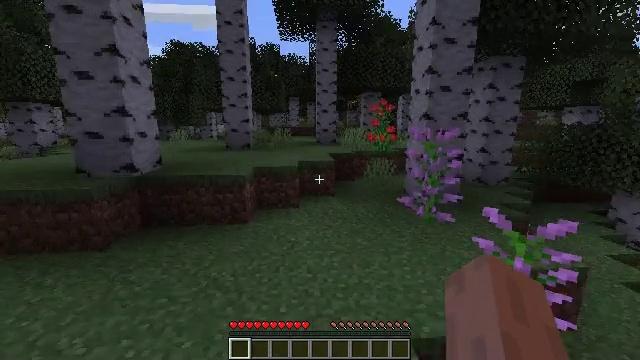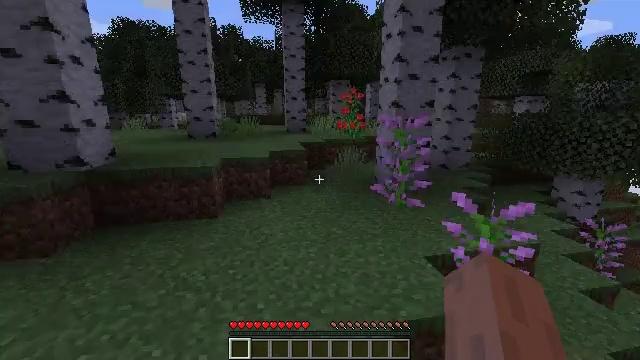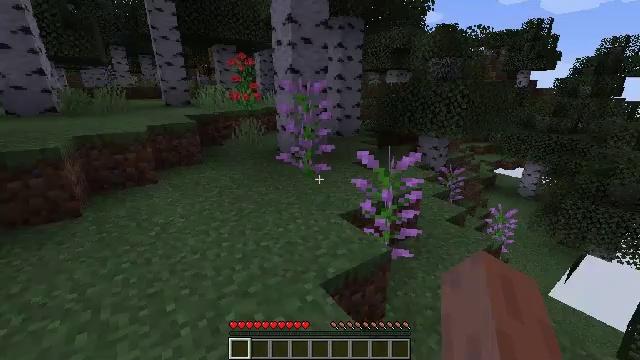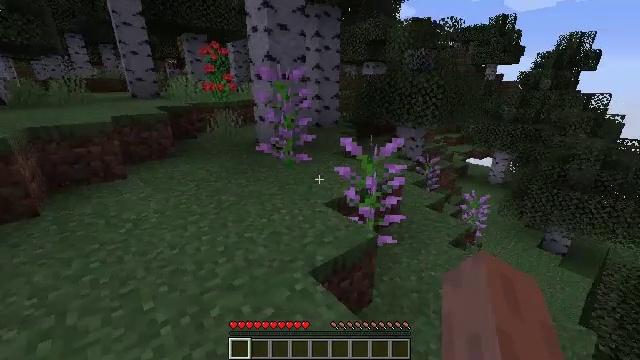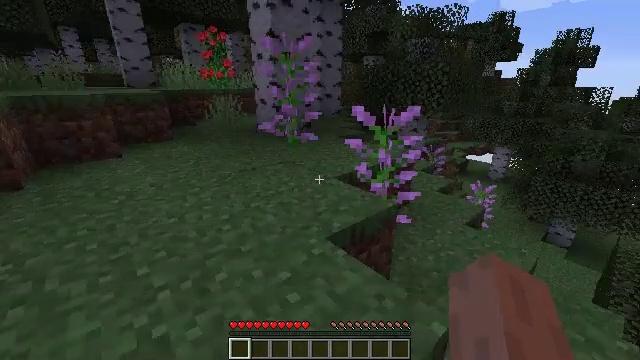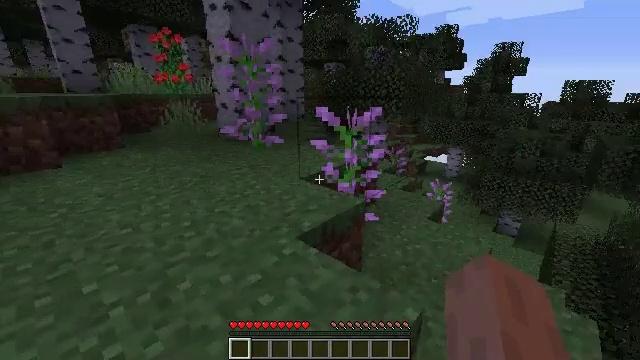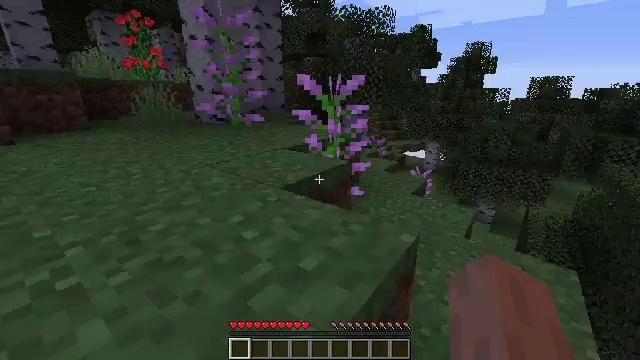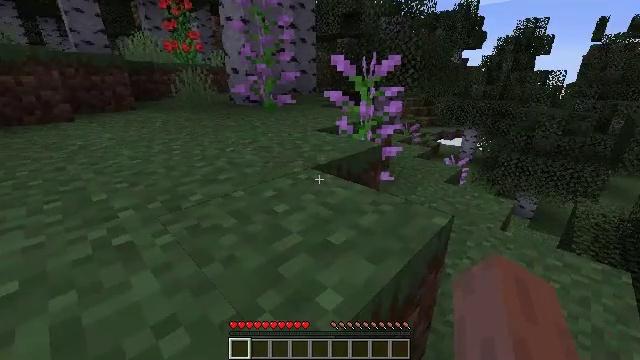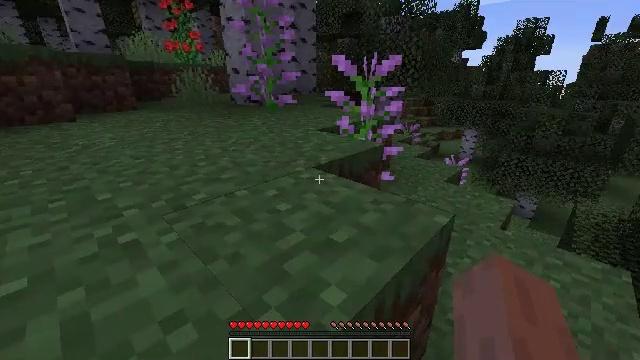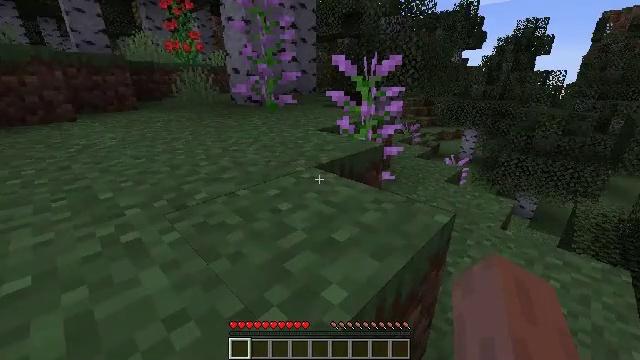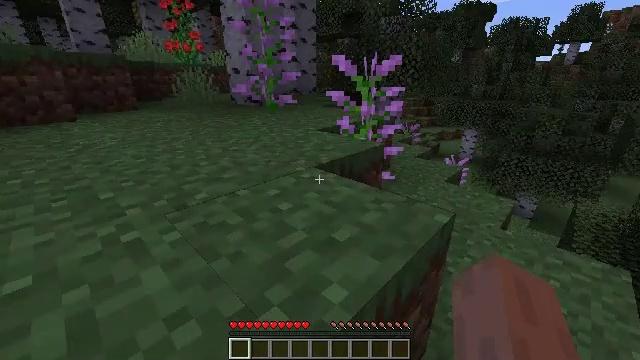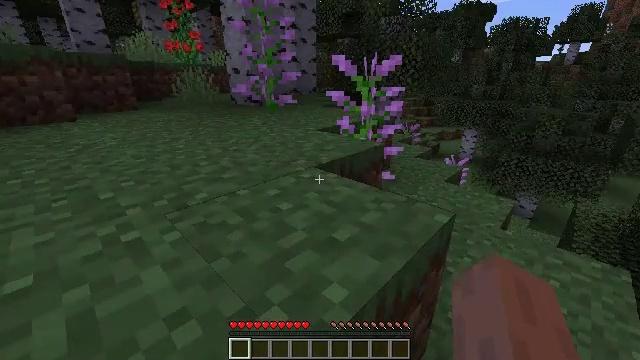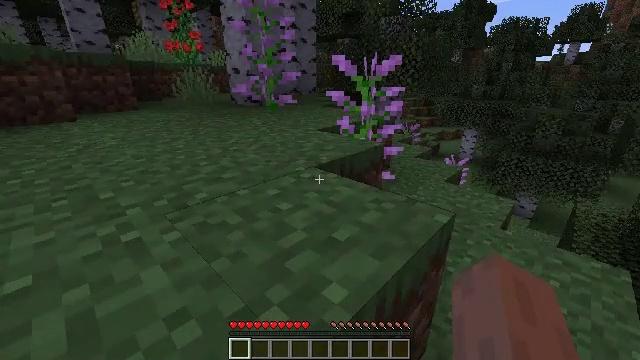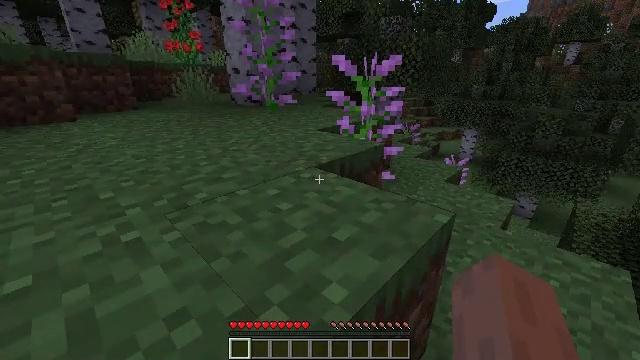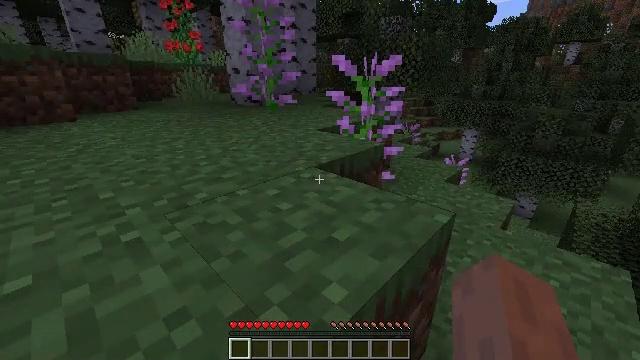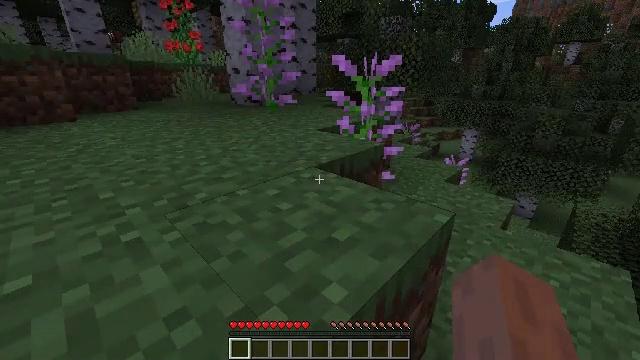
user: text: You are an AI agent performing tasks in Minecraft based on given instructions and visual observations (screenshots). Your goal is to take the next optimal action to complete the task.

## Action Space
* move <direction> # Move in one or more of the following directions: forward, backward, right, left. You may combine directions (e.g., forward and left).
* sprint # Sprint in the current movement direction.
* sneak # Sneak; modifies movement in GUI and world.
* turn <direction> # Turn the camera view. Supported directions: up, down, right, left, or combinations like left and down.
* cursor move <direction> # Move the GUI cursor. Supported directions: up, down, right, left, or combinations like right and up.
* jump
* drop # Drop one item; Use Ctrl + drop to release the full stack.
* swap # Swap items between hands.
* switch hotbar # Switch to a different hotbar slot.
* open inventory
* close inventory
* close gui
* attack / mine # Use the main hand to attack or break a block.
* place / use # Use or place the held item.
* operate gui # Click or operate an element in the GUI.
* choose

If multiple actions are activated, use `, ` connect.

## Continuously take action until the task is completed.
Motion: motion action
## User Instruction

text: Hunt a chicken.
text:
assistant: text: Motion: move forward, turn right and down, jump
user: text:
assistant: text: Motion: move forward, turn right and down, jump
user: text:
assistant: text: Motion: turn right and down, jump
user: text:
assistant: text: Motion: jump
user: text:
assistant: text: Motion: turn right and up
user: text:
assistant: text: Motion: turn right
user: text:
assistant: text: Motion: turn left and down
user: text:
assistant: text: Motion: no_op
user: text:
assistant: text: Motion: no_op
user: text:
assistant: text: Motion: no_op
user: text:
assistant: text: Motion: no_op
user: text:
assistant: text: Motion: no_op
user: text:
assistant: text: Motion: no_op
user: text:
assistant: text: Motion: no_op
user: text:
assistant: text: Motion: no_op
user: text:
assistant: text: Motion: no_op
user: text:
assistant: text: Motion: no_op
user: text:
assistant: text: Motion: turn right and down
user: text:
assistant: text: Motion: turn right
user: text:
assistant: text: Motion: turn right
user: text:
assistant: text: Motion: turn right
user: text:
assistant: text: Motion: no_op
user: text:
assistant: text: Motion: no_op
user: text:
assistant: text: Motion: no_op
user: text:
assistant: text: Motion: turn right
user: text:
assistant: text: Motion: turn right
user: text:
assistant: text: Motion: turn right and down
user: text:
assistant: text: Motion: turn right and down
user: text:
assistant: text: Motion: turn right and down
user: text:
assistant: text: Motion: turn right and down